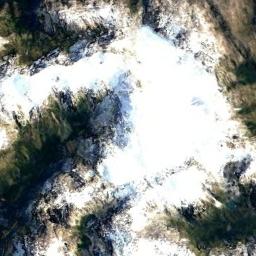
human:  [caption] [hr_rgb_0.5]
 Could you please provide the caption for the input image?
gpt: The snowberg is covered with snow and ice .

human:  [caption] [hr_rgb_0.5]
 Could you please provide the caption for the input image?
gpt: The snow berg is consist of bare land and white snow .

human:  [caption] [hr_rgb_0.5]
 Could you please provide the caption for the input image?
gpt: Only the peaks of the snow-capped mountains are covered with snow .

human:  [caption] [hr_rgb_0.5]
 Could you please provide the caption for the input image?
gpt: There is a lot of snow on the snowberg .

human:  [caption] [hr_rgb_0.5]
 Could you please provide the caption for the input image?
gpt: There are much snow and some green land on the snowberg .